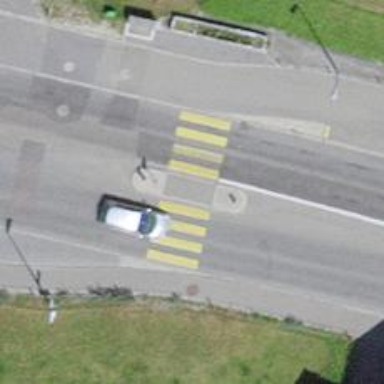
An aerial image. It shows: Uncontrolled zebra crossing on the road.